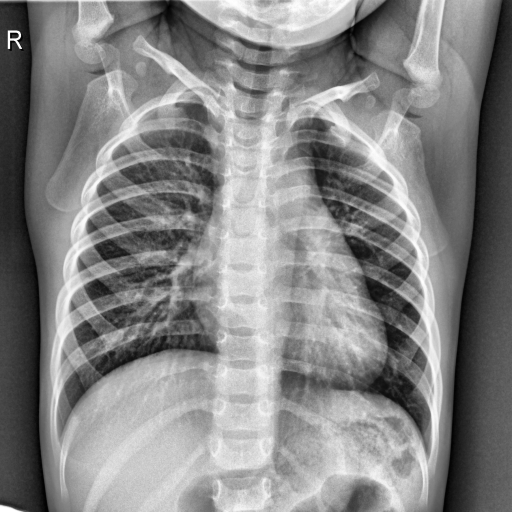
Finding: NORMAL